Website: crate-barrel
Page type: customer-info-address
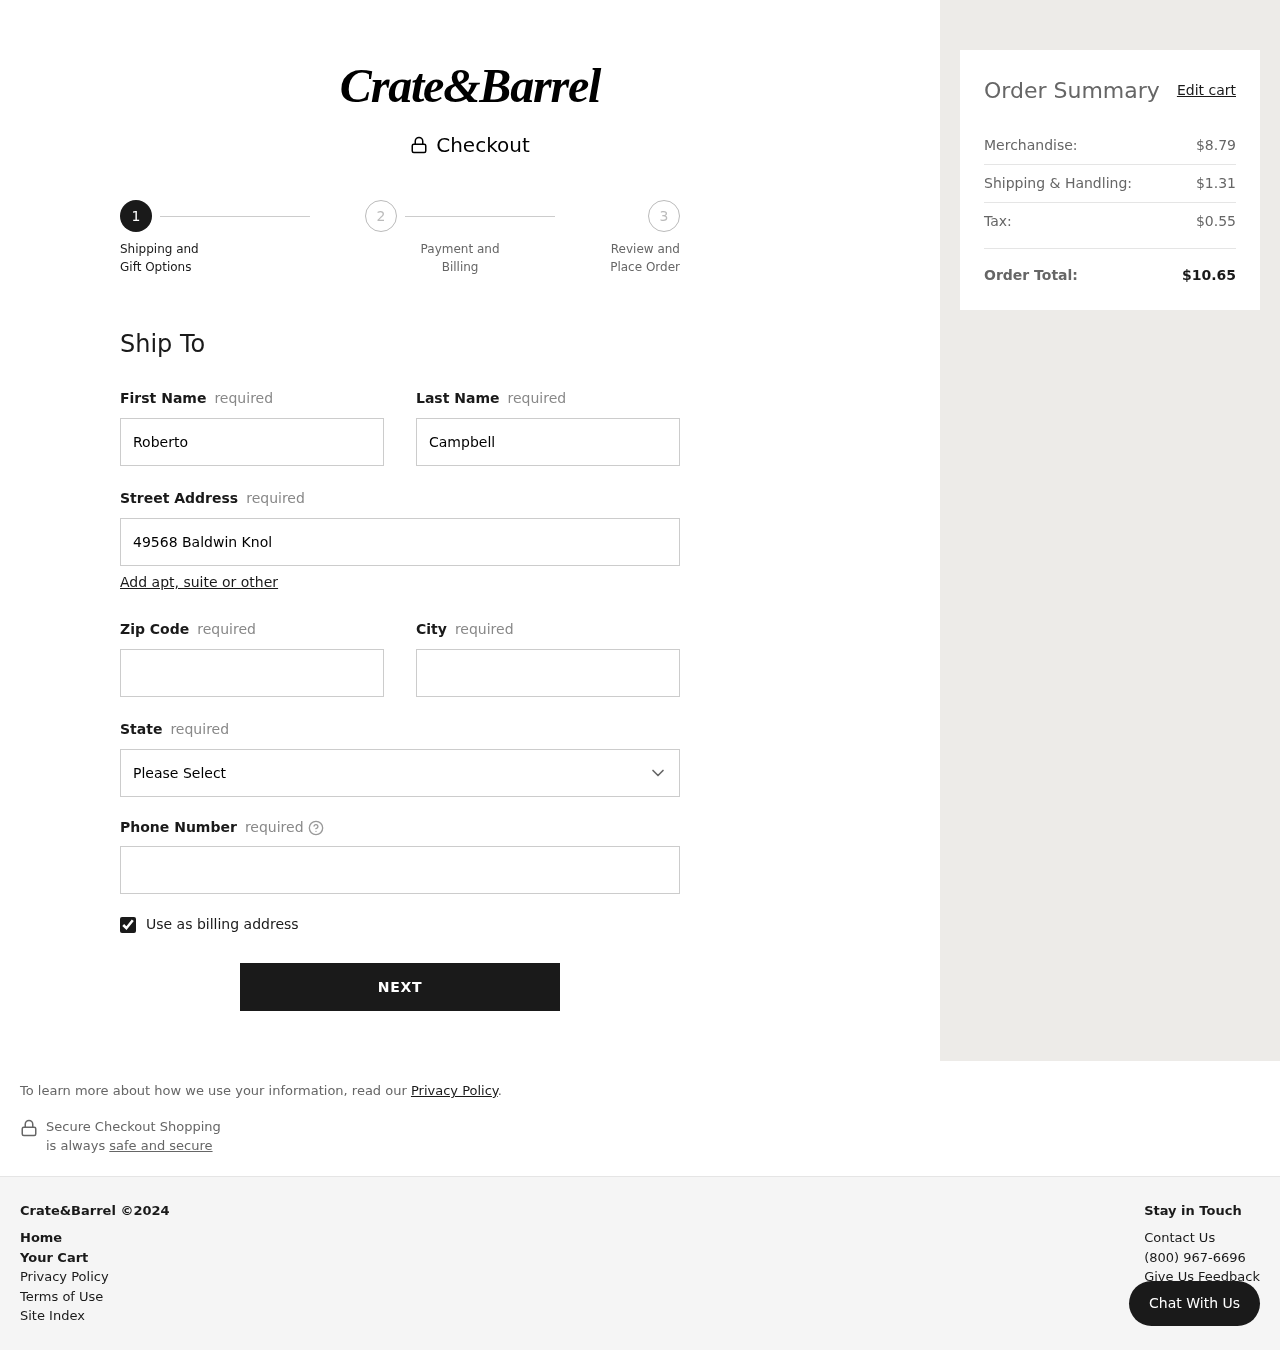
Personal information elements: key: PII_CITY
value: North Michael
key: PII_FIRSTNAME
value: Roberto
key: PII_LASTNAME
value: Campbell
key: PII_PHONE
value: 3069639542
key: PII_POSTCODE
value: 20194
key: PII_STATE
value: Nevada
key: PII_STREET
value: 49568 Baldwin Knoll Suite 623
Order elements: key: ORDER_SUBTOTAL
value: $8.79
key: ORDER_SHIPPING_COST
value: $1.31
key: ORDER_TAX
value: $0.55
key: ORDER_TOTAL
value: $10.65